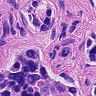
Metastatic tissue present: yes